Question: How do you usually create views with button in top-left corner to create something like view presented at the picture?
Do I have to simply place button with image over the corner? Or there are some best pratices? :) Just wondering.

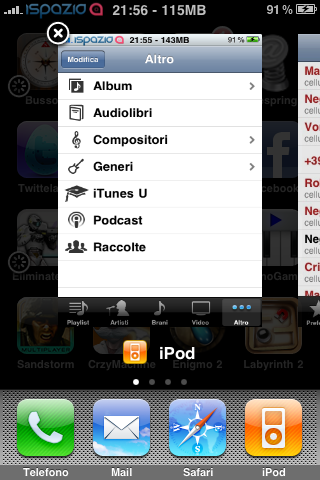
Answer: You will place the offset of the button like -10 for X and Y.
In your example, that looks like <URL>, just look at the source there and see how he has done it.